Трубка длиной $l=1~м$ и радиусом $r=0.08~м$ имеет массу $m_1=4~кг$. В трубке находится поршень массой $m_2=10~кг$. На одном конце трубки имеется уплотнительное кольцо, не пропускающее воздух, а на другом — фиксатор, способный удерживать поршень в крайнем положении. Когда поршень находился посередине трубки, ее плотно прижали уплотнительным кольцом к ровной вертикальной стене (см. рис). После этого поршень передвинули к противоположному концу трубки и закрепили фиксатором, а трубку отпустили.
Удержится ли трубка на стене? Коэффициент трения уплотнительного кольца о стену $\mu= 0.5$, атмосферное давление $p_0=10^5~Па$.
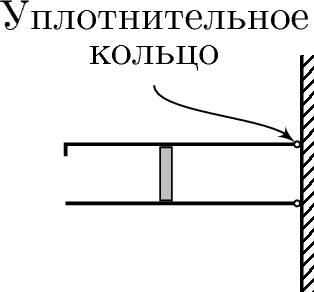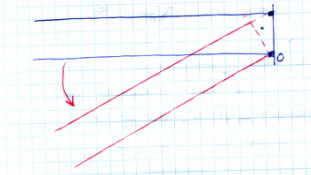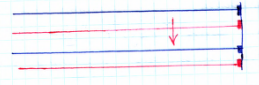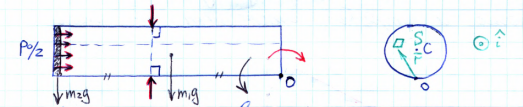
Решение: Трубка может теоретически не удержаться по двум причинам: 1) Прижимающего ее к кольцу давления недостаточно и трубка отстанет от стены.  2) Силы трения недостаточно и трубка начнет скользить по стене, оставаясь горизонтальной.  Температура воздуха внутри трубки постоянна, так что после передвижения поршня с середины в левый край объем воздуха между стенкой и поршнем увеличился в 2 раза.$pv=\mathrm{const}$, т.к. $T=\mathrm{const}$$v\to2v$$\Downarrow$$p\to p/2$Давление (новое) внутри трубки равно $p_0/2$. Для расчетов можно считать, что внутри трубки нулевое давление, а снаружи давление $p_0-\frac12p_0=\frac12p_0$.  Момент сил давления относительно точки $O$ складывается из момента сил давления на левый торец и равен $$\sum[\bar r\times\hat i] ~ S\cdot\frac{p_0}{2}==\left[\sum \bar{r} s \times \hat{i}\right] \frac{p_0}{2}=\pi r^2 \cdot r \cdot \frac{p_0}{2}\left[\frac{\overline{OC}}{\overline{|OC|}} \times \hat{i}\right].$$По модулю он равен $\frac{\pi r^3 p_0}{2}$ и «старается прижать» трубу к стенке.Момент сил тяжести, действующих на трубку с поршнем, равен $m_2gL+\frac{m_1gL}{2}$ и направлен противоположно моменту сил давления. Силы трения между кольцом и стенкой не вносят вклад в момент относительно точки $O$.Численно:$$M_{давл}=\frac{\pi r^3p_0}{2}=80~Н\cdot м. \\M_{тяж}=gL(m_2+\frac{m_1}{2})=120~Н\cdot м.$$$M_{тяж}>M_{давл} \Rightarrow $ трубка начнет наклоняться вниз и вращаться относительно точки $O$.Поэтому труба не удержится.Сила реакции со стороны стенки имеет нормальную составляющую $N=\frac{\pi r^2p_0}{2}=1~кН$.$(F_{тр})_{max}=\mu N=500~Н>140~Н=(m_1+m_2)g=F_{тяж}$.Поэтому труба при повороте не будет проскальзывать.
Ответ: Трубка на стене не удержится.
Темы:
T, Термодинамика, Всероссийские, Трение, Давление